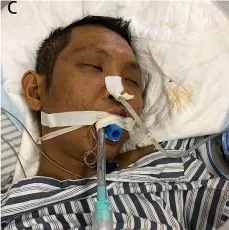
(C) The patient was placed on a ventilator but soon died of persistent epilepsy and multiple organ failure.
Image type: medical_photograph (skin_photograph)